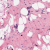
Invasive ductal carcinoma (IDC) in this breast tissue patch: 1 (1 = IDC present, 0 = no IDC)